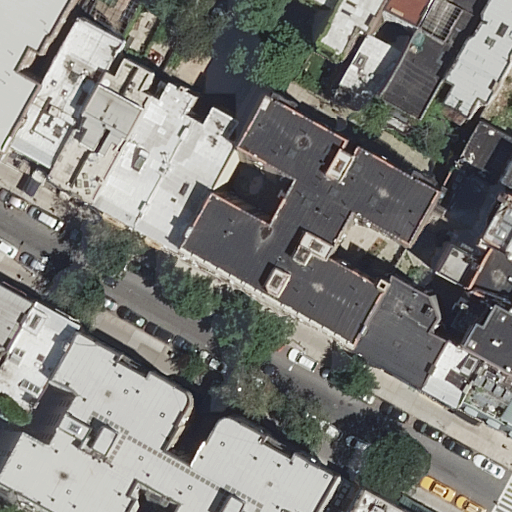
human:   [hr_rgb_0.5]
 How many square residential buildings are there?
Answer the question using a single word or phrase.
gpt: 0

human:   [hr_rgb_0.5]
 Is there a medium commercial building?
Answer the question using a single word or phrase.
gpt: no

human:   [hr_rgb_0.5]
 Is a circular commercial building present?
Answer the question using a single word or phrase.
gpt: no

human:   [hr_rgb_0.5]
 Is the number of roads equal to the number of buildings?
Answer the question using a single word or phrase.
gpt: no

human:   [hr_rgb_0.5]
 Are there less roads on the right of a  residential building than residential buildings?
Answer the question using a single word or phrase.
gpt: yes

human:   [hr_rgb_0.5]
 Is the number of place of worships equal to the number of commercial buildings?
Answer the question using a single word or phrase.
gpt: no

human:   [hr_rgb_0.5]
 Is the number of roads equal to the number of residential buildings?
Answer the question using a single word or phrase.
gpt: no

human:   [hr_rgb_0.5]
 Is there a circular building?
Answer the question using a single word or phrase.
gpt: no

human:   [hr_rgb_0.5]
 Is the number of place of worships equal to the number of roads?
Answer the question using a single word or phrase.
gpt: yes

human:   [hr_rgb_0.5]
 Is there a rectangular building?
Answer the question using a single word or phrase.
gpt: yes

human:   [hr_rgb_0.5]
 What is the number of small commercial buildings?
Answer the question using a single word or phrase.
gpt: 0

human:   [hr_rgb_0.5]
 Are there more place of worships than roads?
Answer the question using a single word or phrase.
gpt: no

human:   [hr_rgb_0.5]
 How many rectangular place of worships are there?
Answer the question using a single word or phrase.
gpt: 1

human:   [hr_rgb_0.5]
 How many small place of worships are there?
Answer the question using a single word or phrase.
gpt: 1

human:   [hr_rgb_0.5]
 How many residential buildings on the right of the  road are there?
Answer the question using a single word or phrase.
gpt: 13

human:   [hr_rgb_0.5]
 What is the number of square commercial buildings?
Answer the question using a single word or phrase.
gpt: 0

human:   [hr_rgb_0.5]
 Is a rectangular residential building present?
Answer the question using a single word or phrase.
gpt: yes

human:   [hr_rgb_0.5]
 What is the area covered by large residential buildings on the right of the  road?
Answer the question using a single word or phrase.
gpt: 0m2

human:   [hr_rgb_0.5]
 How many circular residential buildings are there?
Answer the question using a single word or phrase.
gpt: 0

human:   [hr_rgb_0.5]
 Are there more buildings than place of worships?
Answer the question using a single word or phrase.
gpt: yes

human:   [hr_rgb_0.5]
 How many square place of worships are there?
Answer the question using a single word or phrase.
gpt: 0

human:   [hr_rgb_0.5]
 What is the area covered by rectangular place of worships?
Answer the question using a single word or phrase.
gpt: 99m2

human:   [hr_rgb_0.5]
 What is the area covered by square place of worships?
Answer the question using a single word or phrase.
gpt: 0m2